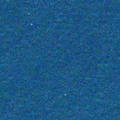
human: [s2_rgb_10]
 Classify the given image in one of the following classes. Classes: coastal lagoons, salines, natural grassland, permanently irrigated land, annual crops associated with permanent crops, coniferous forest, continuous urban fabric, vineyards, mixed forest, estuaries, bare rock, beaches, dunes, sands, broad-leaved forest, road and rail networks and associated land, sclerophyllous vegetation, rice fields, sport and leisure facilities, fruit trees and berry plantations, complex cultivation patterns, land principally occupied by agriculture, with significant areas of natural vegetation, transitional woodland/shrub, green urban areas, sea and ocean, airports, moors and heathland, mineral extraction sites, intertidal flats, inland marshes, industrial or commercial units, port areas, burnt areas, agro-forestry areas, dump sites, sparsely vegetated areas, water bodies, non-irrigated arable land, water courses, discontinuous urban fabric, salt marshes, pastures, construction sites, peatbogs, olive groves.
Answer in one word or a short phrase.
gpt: sea and ocean